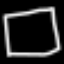
Label: square